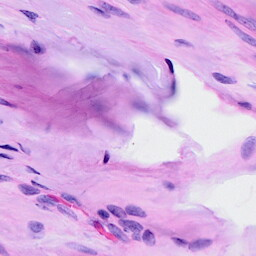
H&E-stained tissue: Ovarian